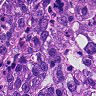
Metastatic tissue present: yes